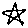
Label: star